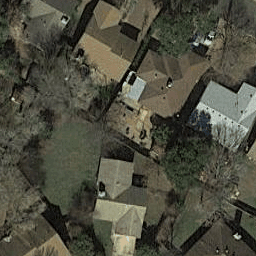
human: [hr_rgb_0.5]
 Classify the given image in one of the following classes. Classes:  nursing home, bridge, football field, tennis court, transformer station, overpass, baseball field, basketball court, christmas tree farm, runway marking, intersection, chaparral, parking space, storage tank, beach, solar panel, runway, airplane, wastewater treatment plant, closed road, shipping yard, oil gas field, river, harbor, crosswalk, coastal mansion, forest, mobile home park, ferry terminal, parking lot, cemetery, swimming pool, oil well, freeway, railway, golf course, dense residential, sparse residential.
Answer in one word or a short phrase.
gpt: dense residential